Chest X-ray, PA view. Patient: 48 years old, sex M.
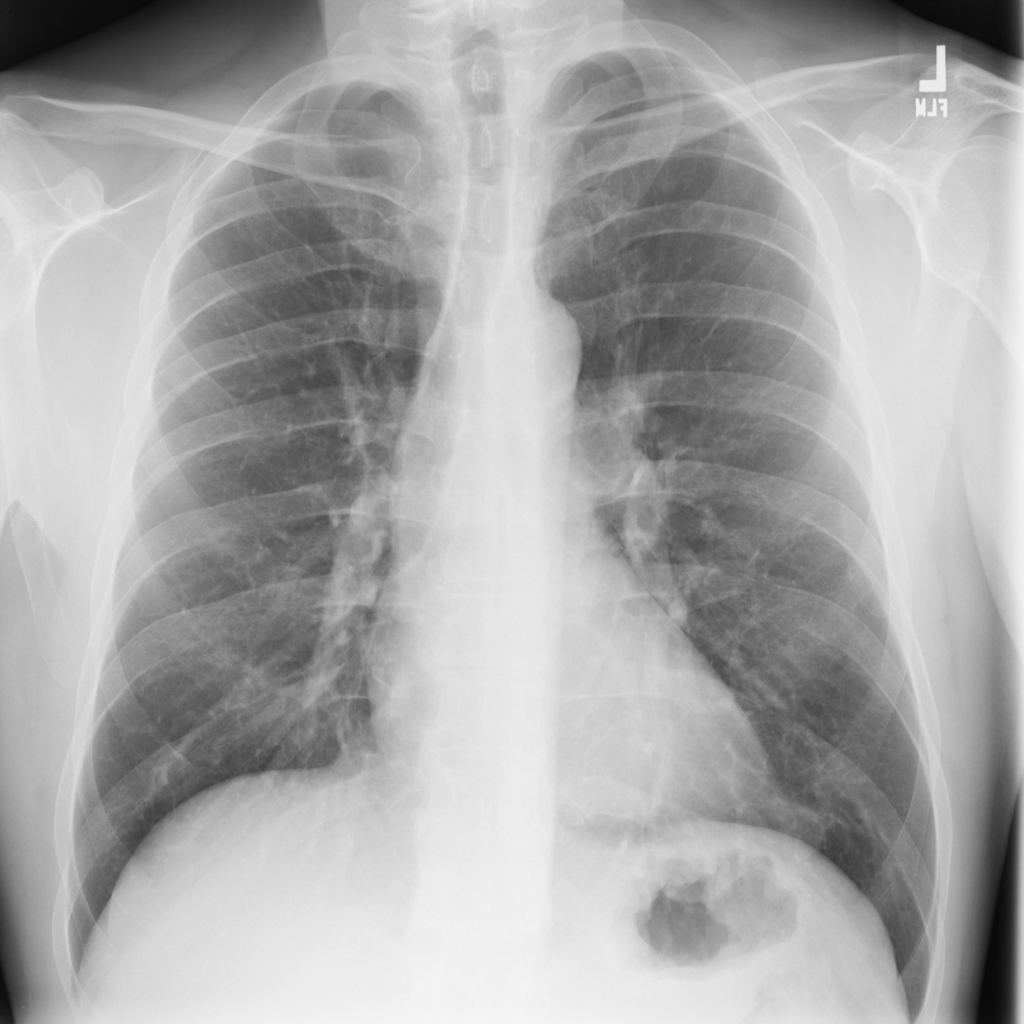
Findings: No Finding